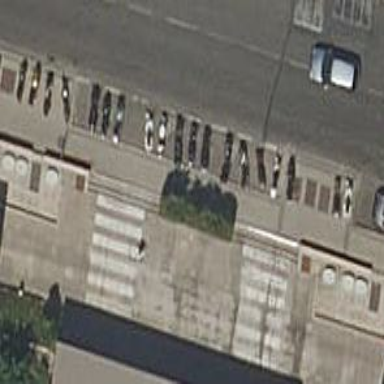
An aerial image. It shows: Motorcycle parking facility.